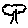
Label: tree